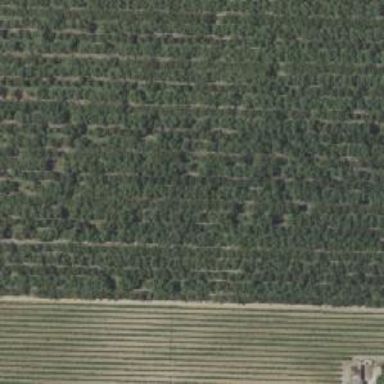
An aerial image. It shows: Orchard filled with almond trees.